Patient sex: M
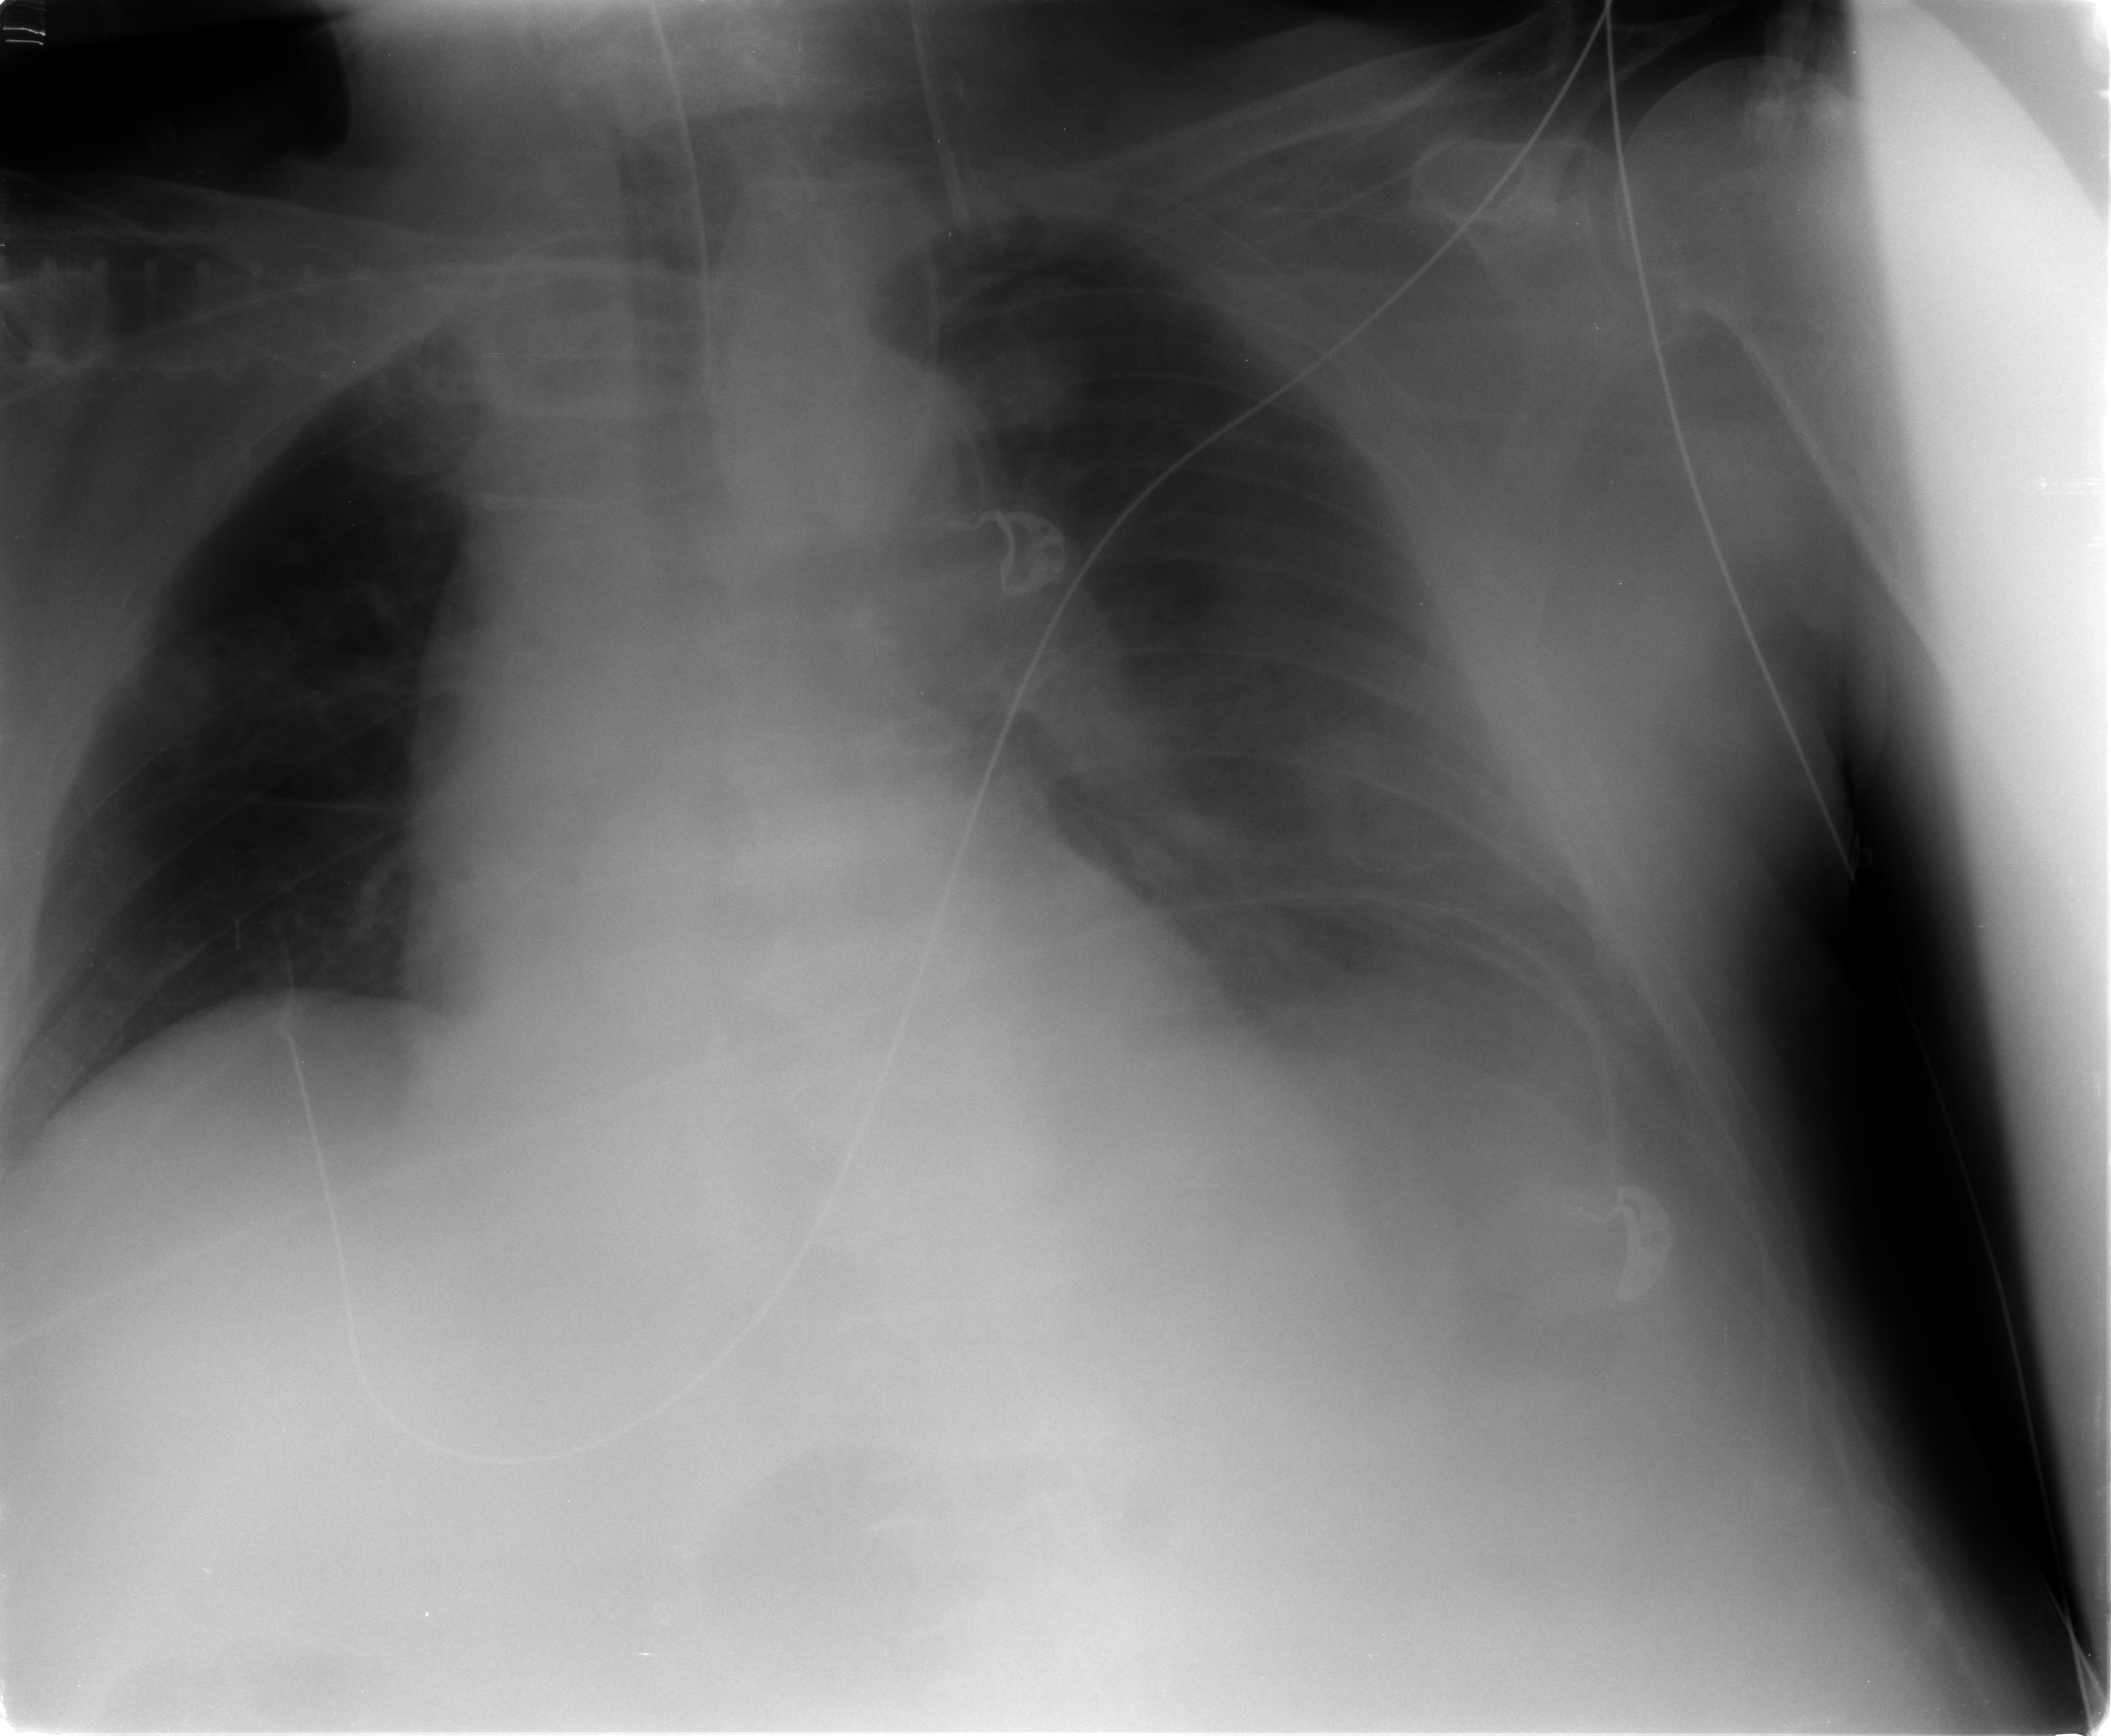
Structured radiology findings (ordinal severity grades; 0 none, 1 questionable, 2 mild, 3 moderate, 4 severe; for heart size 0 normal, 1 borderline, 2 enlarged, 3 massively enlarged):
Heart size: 2
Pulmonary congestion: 0
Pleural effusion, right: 1
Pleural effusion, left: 2
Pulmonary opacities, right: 2
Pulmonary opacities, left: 3
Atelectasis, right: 1
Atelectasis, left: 2